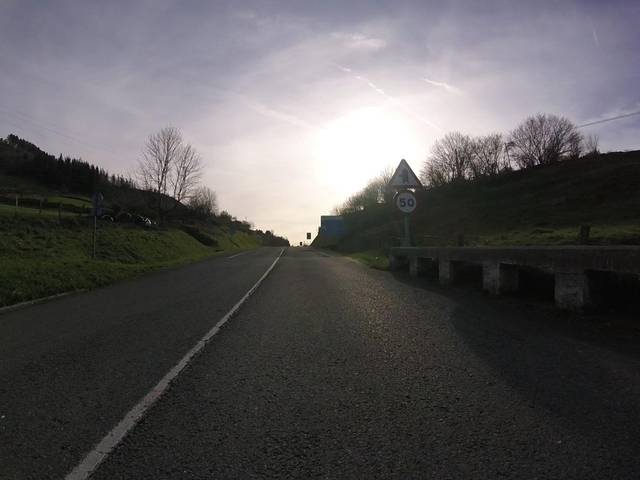
Region: Spain
Coordinates: 43.12, -1.969